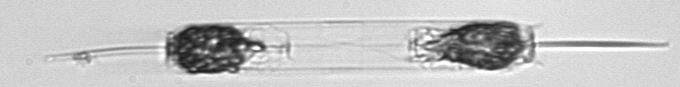
Label: Ditylum_brightwellii